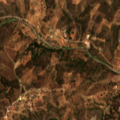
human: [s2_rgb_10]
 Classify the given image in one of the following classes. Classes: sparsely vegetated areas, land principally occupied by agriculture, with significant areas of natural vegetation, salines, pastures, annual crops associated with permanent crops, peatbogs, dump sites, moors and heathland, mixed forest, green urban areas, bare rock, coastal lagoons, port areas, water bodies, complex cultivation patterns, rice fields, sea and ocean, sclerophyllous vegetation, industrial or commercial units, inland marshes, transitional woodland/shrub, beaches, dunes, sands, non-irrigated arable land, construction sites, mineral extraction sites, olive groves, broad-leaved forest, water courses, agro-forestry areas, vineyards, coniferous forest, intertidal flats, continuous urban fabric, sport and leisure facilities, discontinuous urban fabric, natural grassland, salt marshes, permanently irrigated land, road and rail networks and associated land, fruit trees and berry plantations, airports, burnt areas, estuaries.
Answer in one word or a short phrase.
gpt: olive groves, complex cultivation patterns, land principally occupied by agriculture, with significant areas of natural vegetation, broad-leaved forest